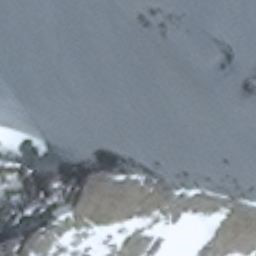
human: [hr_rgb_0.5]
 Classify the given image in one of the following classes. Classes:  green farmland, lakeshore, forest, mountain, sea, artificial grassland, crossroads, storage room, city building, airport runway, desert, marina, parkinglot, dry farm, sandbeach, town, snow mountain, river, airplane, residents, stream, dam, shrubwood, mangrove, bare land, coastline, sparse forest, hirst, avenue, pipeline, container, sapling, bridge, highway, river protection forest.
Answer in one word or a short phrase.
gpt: snow mountain